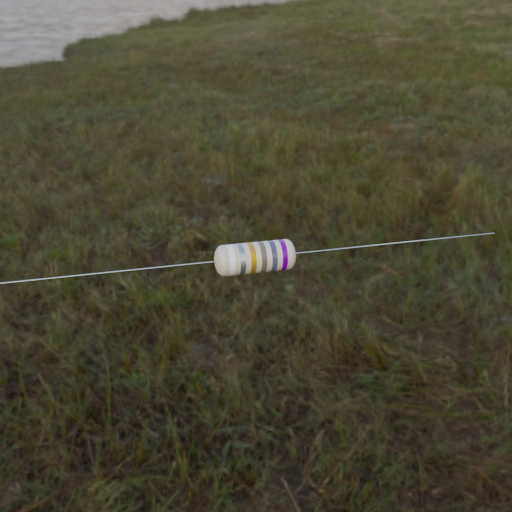
Resistor colour bands (in order): white, silver, gold, gray, gray, violet